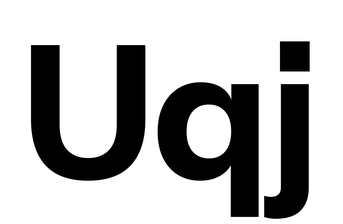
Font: InstrumentSans_Bold